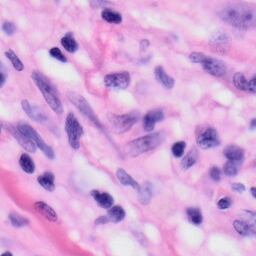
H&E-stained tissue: Skin